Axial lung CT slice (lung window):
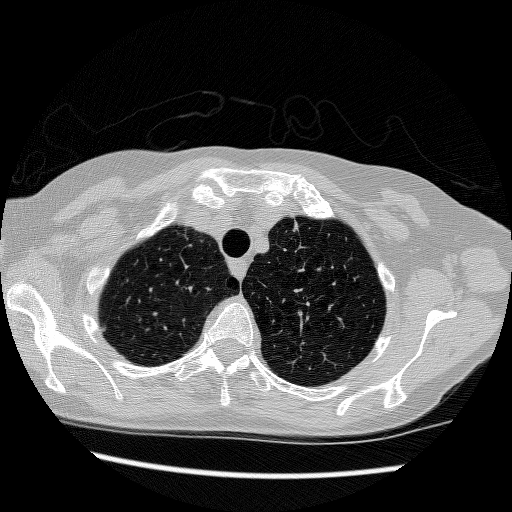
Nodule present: no